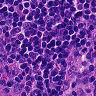
Metastatic tissue present: no